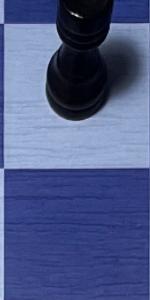
Label: Empty